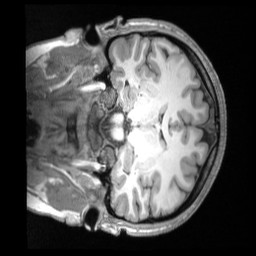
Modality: T1w
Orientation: coronal
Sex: female
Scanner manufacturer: siemens
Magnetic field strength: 3 T
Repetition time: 2.53 s
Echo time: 0.00164 s